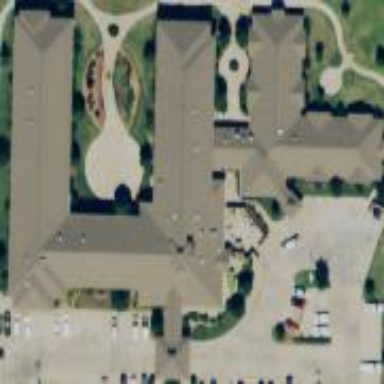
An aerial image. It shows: Building that serves as nursing home.